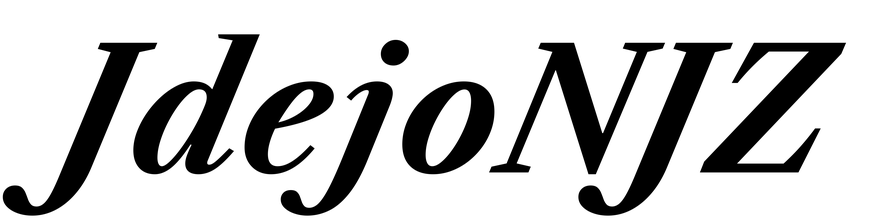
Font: LibreCaslonText-Italic_Bold_Italic